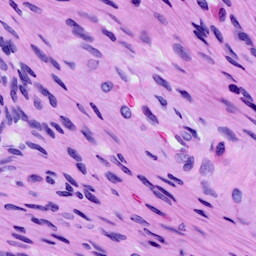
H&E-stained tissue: Cervix